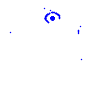
Particle: electron